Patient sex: M
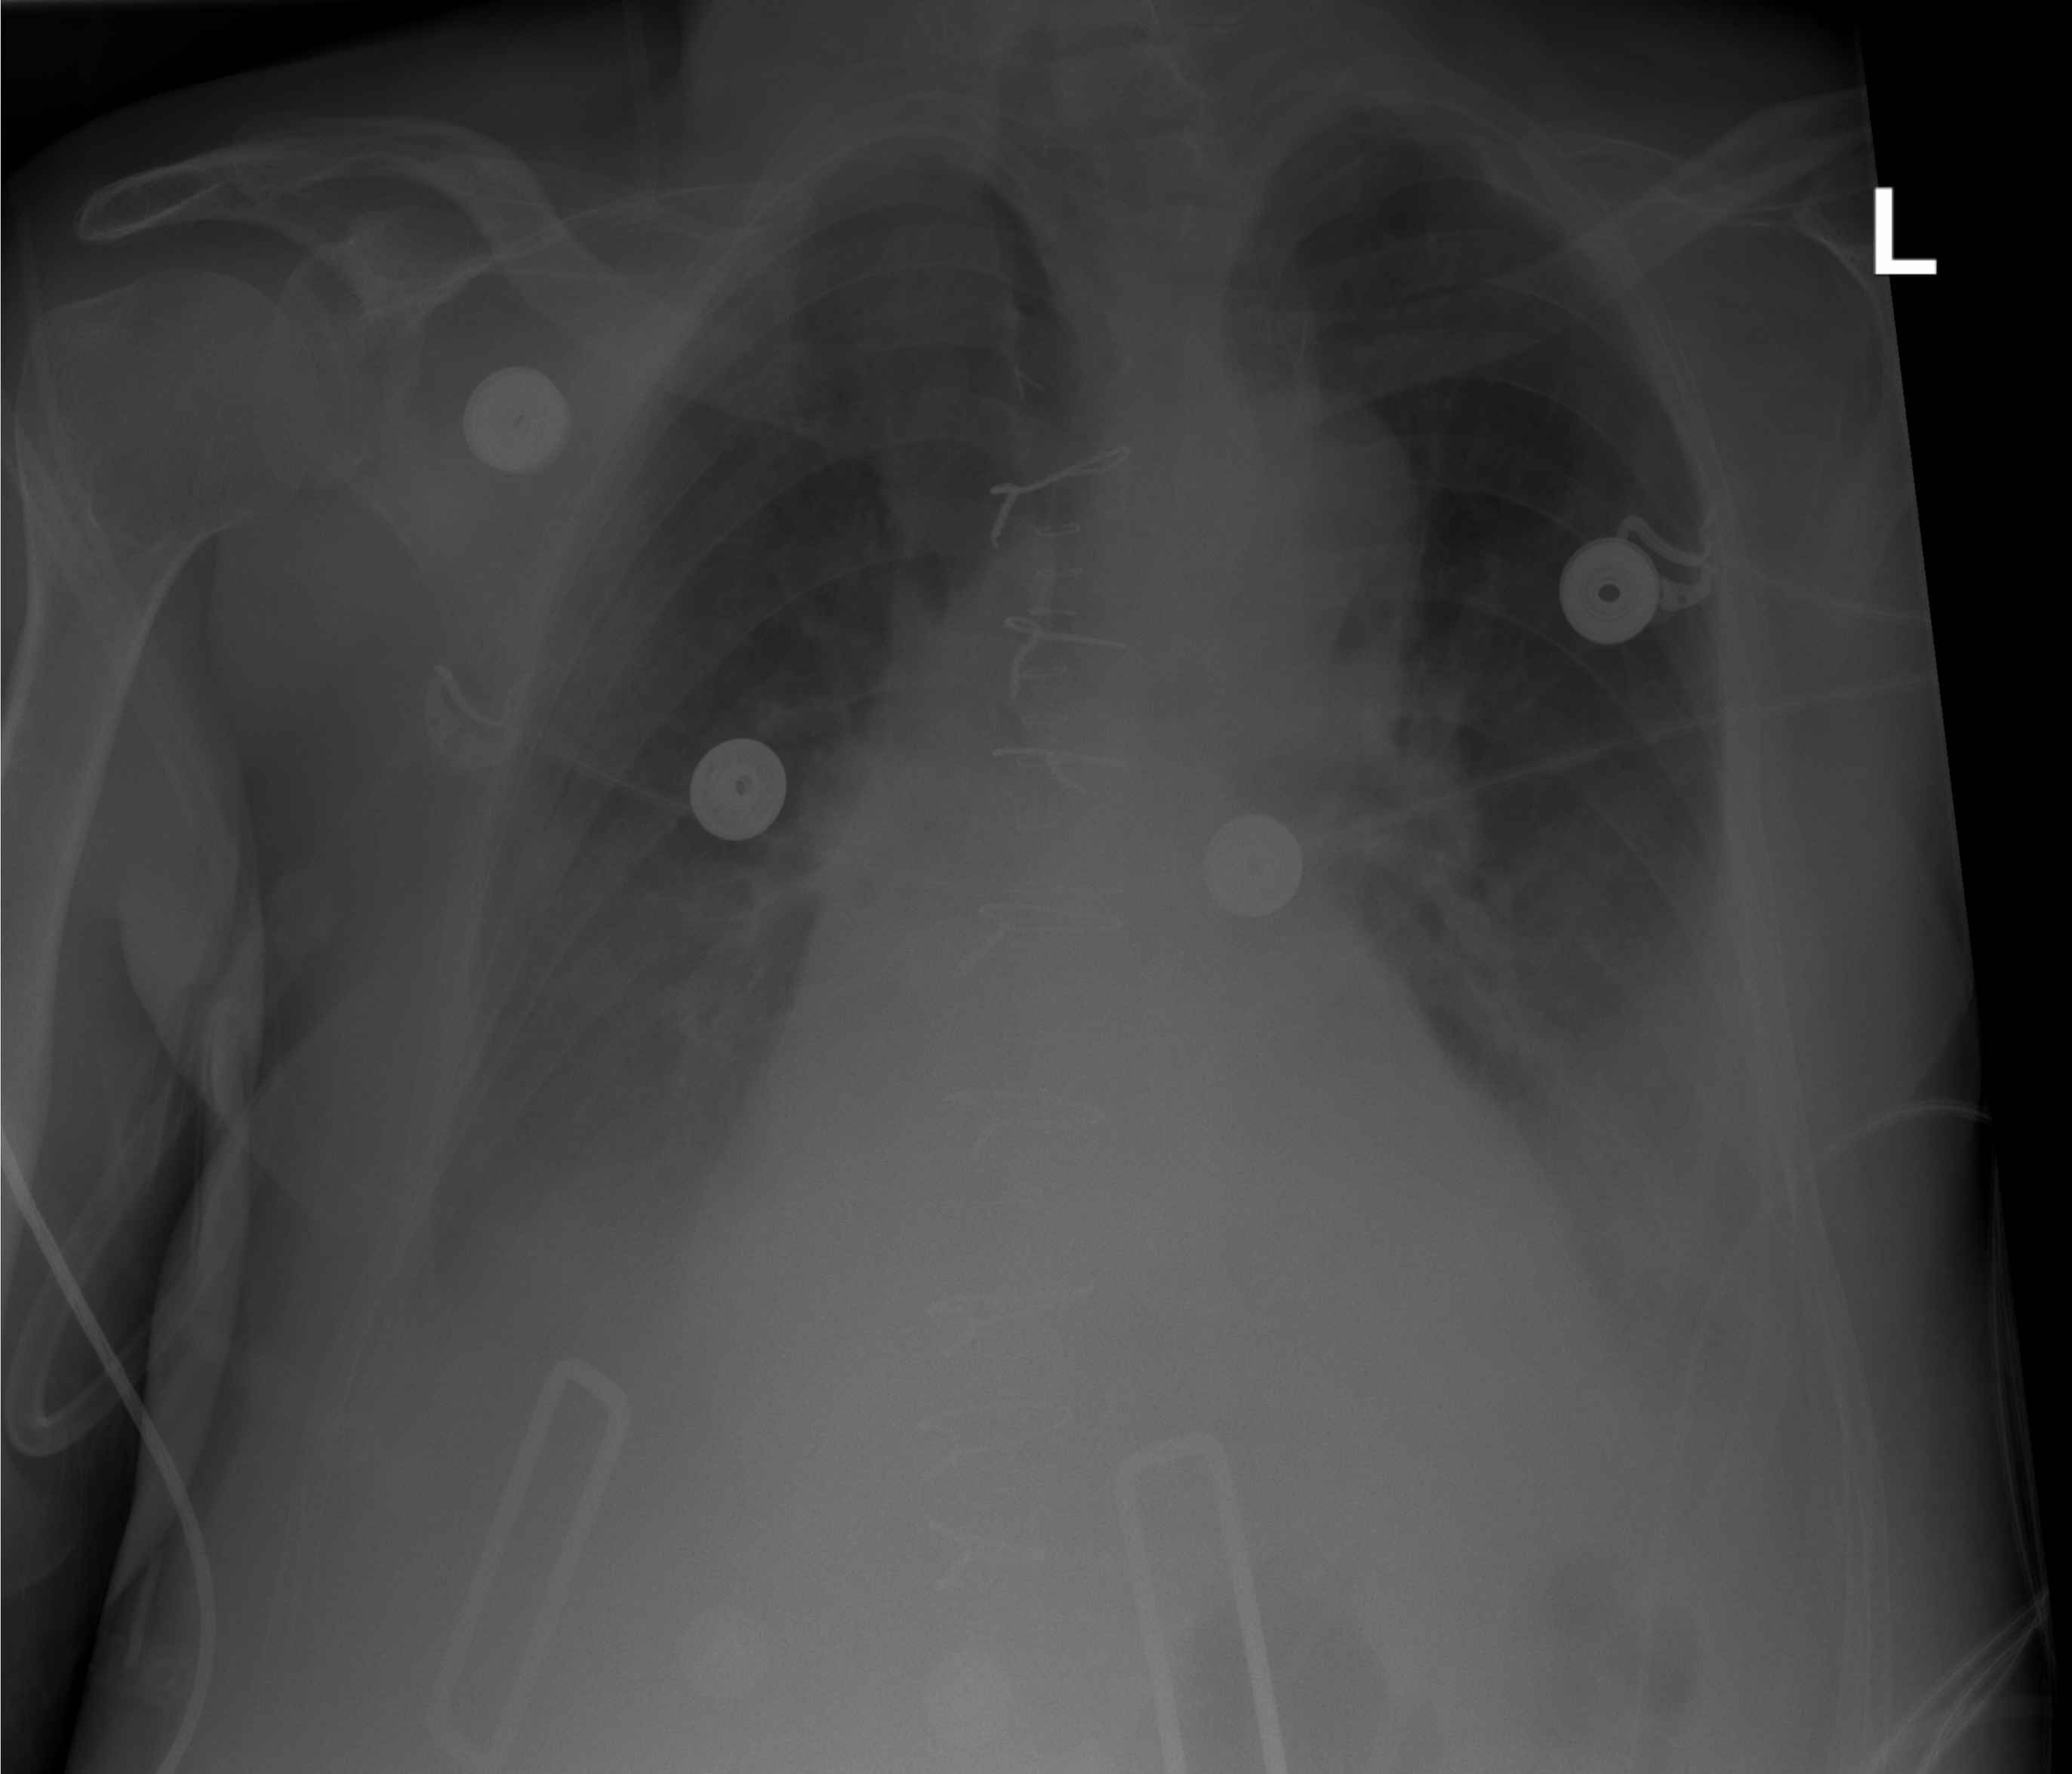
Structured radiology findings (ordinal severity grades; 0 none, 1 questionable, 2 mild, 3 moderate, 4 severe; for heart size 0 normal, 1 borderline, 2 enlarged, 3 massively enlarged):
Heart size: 0
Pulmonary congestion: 0
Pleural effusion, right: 3
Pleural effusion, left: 3
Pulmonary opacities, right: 0
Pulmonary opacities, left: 0
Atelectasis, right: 0
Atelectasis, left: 0